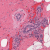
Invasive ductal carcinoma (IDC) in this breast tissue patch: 0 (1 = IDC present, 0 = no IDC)